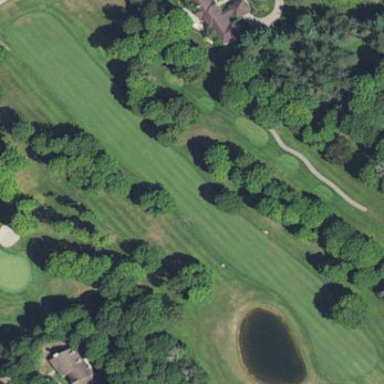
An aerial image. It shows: Golf fairway surrounded by grass.